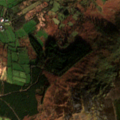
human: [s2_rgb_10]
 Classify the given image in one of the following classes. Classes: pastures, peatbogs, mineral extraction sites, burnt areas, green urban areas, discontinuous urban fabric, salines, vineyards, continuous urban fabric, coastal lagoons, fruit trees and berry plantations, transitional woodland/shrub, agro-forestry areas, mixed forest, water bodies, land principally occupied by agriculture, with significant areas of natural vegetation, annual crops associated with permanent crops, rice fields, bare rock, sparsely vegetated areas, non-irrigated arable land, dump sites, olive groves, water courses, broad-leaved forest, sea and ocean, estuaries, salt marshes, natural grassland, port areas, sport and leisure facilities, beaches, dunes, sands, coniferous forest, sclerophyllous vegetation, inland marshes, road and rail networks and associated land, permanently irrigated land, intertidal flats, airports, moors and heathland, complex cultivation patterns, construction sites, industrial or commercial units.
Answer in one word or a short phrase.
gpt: pastures, land principally occupied by agriculture, with significant areas of natural vegetation, coniferous forest, moors and heathland